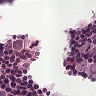
Metastatic tissue present: yes